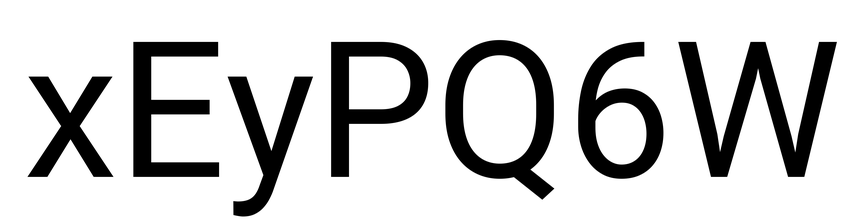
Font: Roboto_Regular